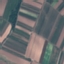
Land use / land cover class: PermanentCrop